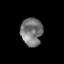
Tissue: prostate
Cell type: T cells
Senescence score: 0.2525
Nuclear area (px): 587
Mean DAPI intensity: 121.221